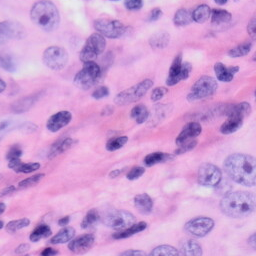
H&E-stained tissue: Skin